Aerial crown-view tile of a tropical tree (Barro Colorado Island, Panama), acquired 20250616:
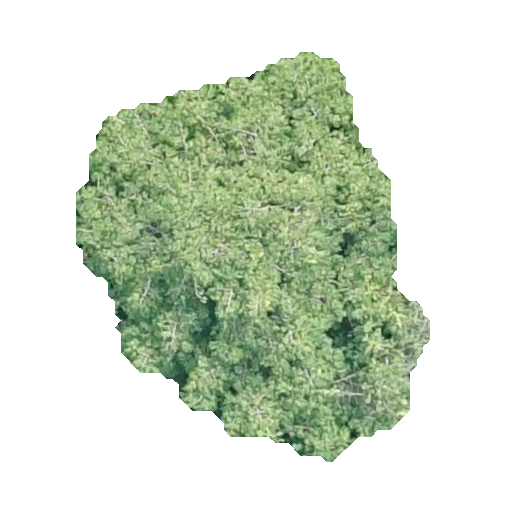
Species: Virola surinamensis
GBIF accepted scientific name: Virola surinamensis
Crown area: 142.78 m²